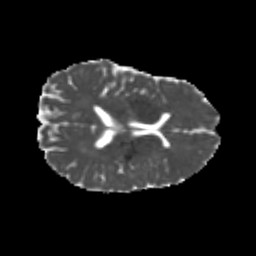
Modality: MD
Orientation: axial
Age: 23
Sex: male
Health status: healthy
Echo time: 0.074 s